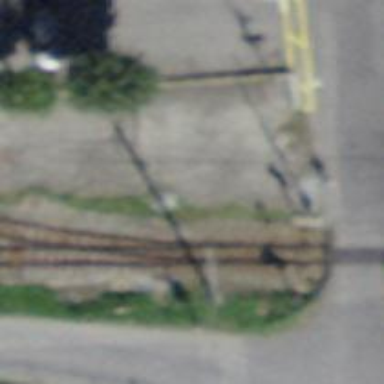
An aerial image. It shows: Railway switch.